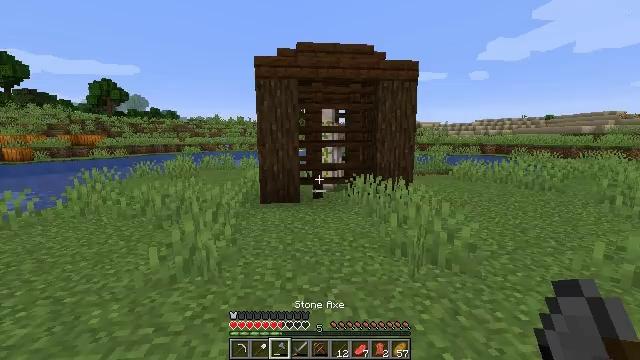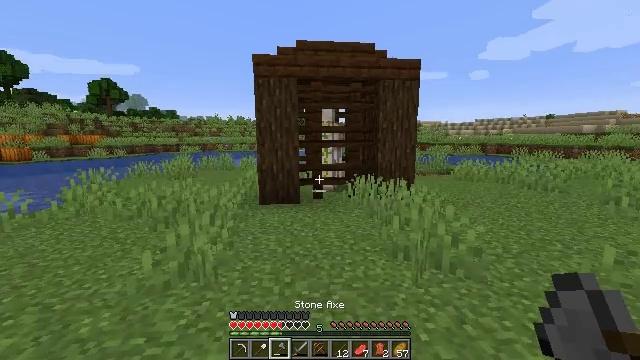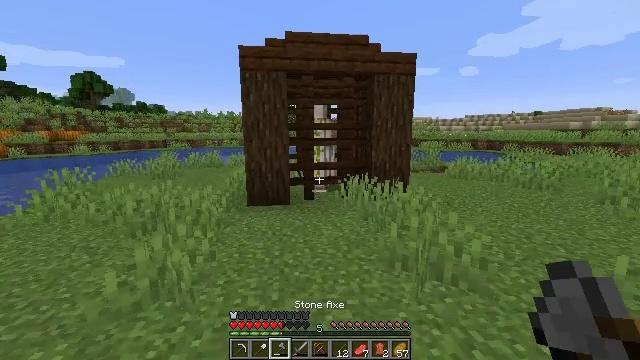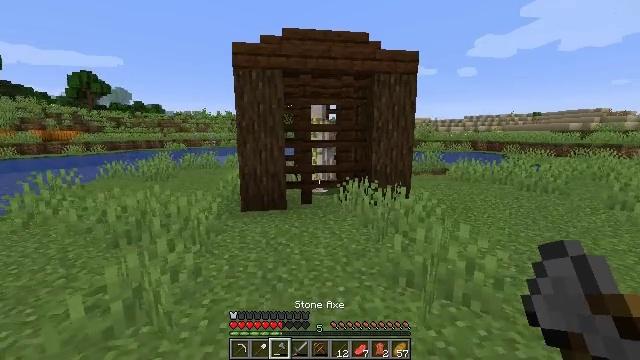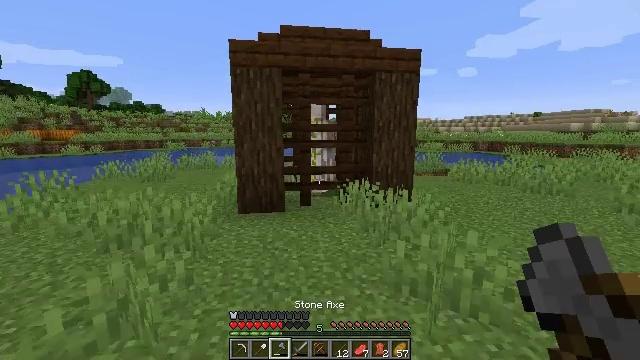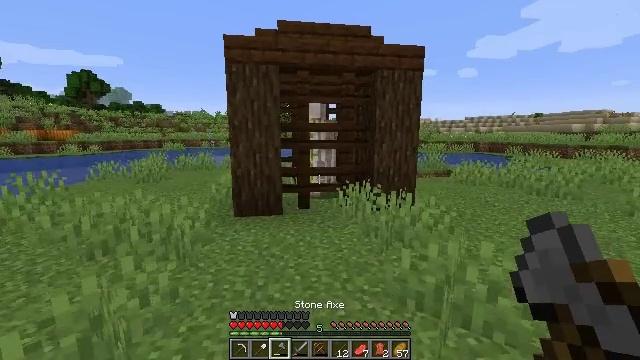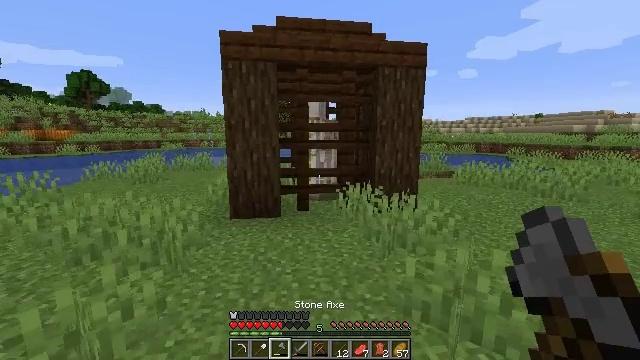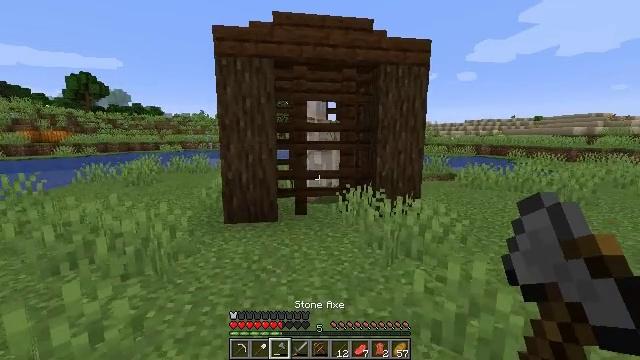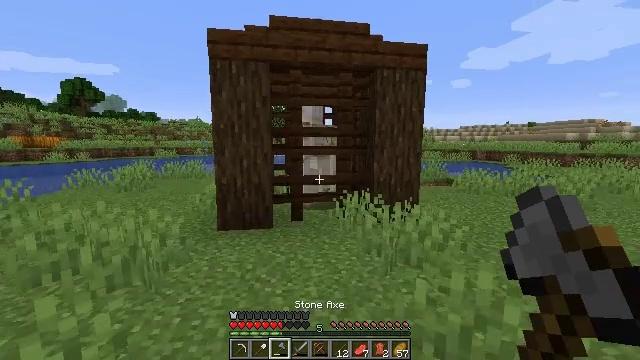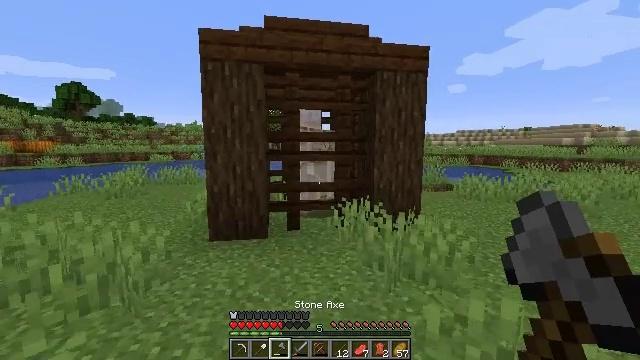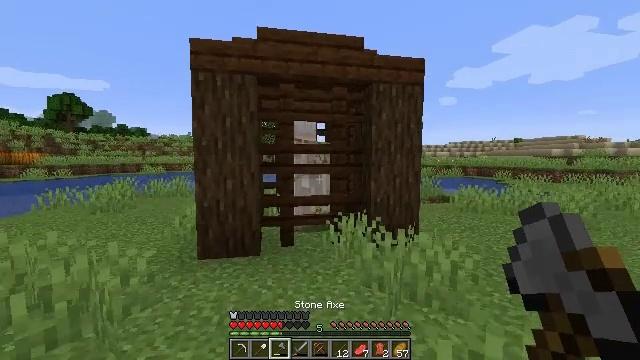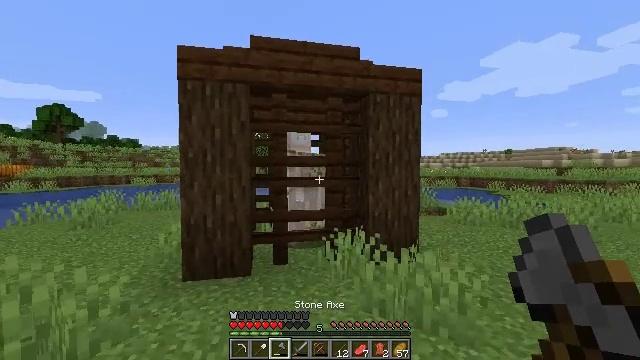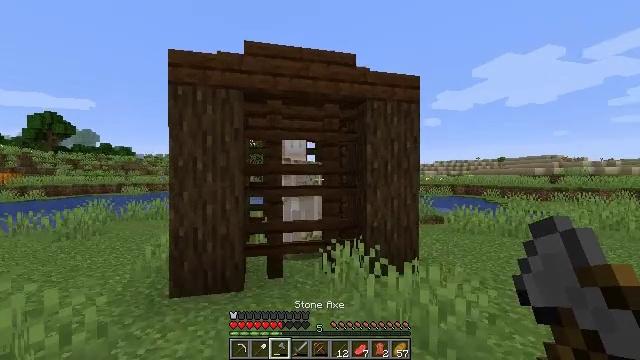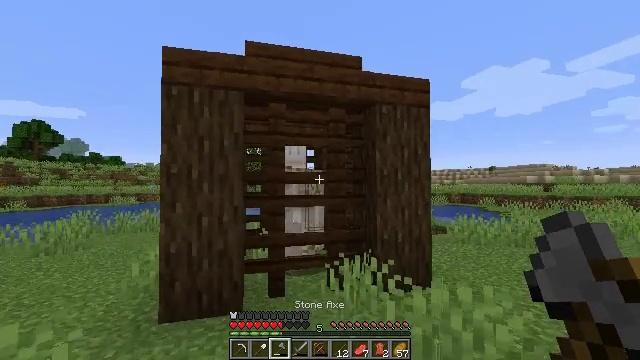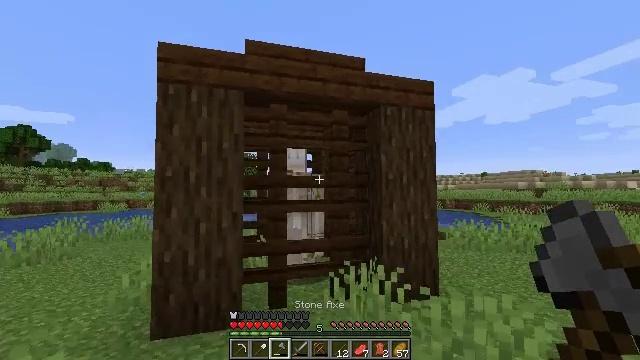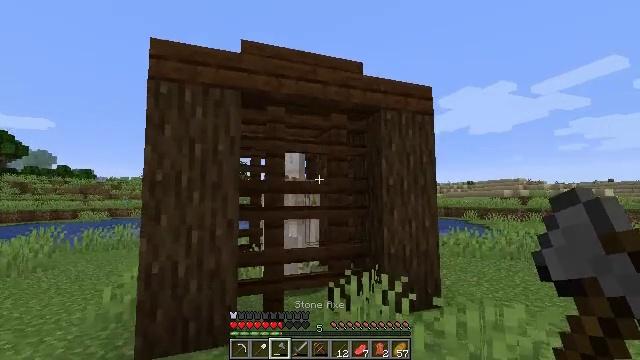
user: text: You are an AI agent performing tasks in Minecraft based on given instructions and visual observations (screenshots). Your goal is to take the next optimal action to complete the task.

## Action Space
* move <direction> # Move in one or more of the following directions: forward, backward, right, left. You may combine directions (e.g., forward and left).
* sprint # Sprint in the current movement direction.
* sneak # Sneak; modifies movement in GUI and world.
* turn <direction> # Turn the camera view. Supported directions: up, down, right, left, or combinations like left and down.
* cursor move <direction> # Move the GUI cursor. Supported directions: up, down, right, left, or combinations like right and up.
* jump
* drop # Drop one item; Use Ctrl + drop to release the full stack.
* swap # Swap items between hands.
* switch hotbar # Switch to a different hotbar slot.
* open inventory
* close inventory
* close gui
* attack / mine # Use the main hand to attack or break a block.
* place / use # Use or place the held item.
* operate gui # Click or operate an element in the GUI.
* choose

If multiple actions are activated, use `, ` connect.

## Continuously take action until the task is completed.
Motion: motion action
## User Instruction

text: Gather materials from the dark oak fence.
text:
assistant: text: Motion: move forward
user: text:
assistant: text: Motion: move forward, turn right
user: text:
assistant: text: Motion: move forward
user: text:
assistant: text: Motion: move forward
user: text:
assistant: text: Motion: move forward
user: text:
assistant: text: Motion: move forward
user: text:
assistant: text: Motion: move forward
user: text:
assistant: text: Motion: move forward, turn up
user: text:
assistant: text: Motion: move forward, turn up
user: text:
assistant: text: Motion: move forward, turn right and up
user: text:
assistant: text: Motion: move forward, turn right and up
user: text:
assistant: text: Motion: move forward and move left, turn right and up
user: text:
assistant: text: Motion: move forward and move left, turn right and up
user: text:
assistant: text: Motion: move forward and move left, turn right and up
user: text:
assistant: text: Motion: move forward and move left, turn right and up
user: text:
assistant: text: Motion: move forward, turn right
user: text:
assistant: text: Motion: move forward, attack / mine
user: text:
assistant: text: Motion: move forward, attack / mine
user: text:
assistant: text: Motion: move forward, attack / mine
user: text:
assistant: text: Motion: attack / mine
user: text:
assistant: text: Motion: turn right, attack / mine
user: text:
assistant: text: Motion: turn right, attack / mine
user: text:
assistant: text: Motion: attack / mine
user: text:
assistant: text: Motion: attack / mine
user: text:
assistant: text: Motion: attack / mine
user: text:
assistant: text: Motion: attack / mine
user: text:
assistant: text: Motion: attack / mine
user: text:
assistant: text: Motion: move forward, attack / mine
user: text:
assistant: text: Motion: move forward, attack / mine
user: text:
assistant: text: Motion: move forward, attack / mine